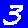
Digit: 3